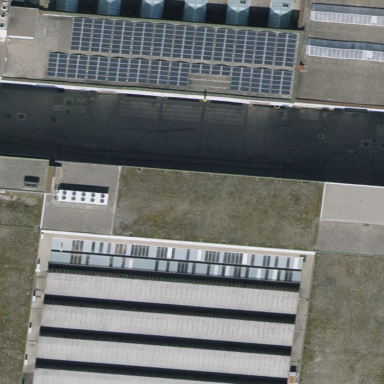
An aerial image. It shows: Industrial building.